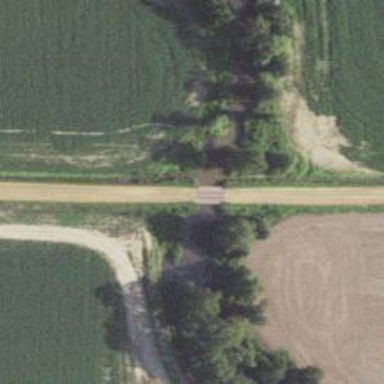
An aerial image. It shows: Residential road with bridge.